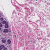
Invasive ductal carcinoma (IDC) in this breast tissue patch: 0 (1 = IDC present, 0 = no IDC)